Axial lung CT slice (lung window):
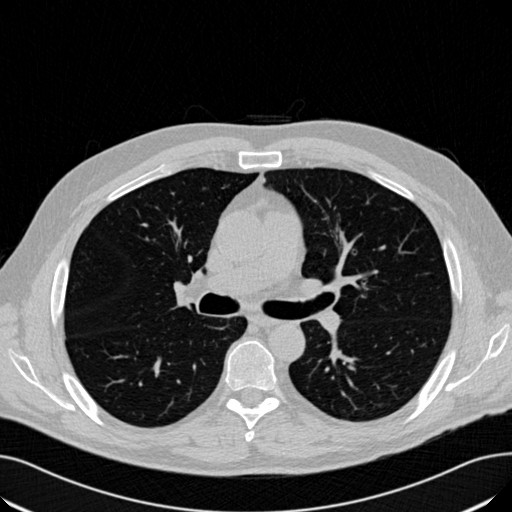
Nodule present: no